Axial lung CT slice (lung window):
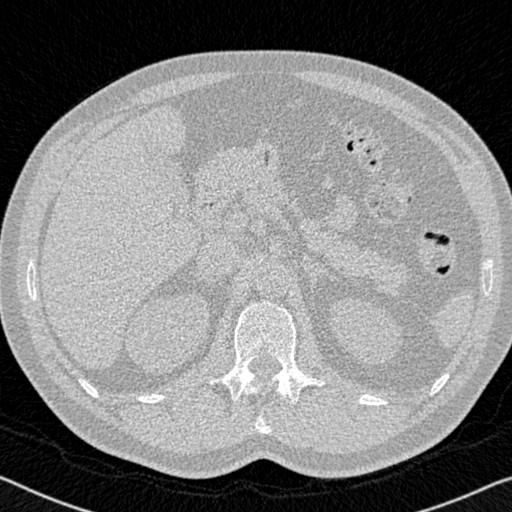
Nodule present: no